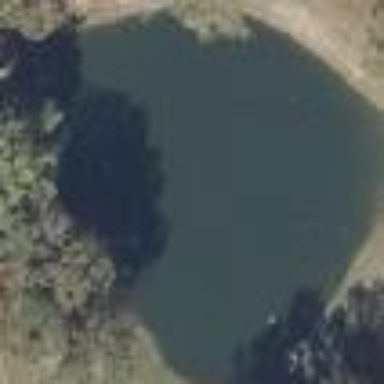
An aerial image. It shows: Serene pond surrounded by nature.